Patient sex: M
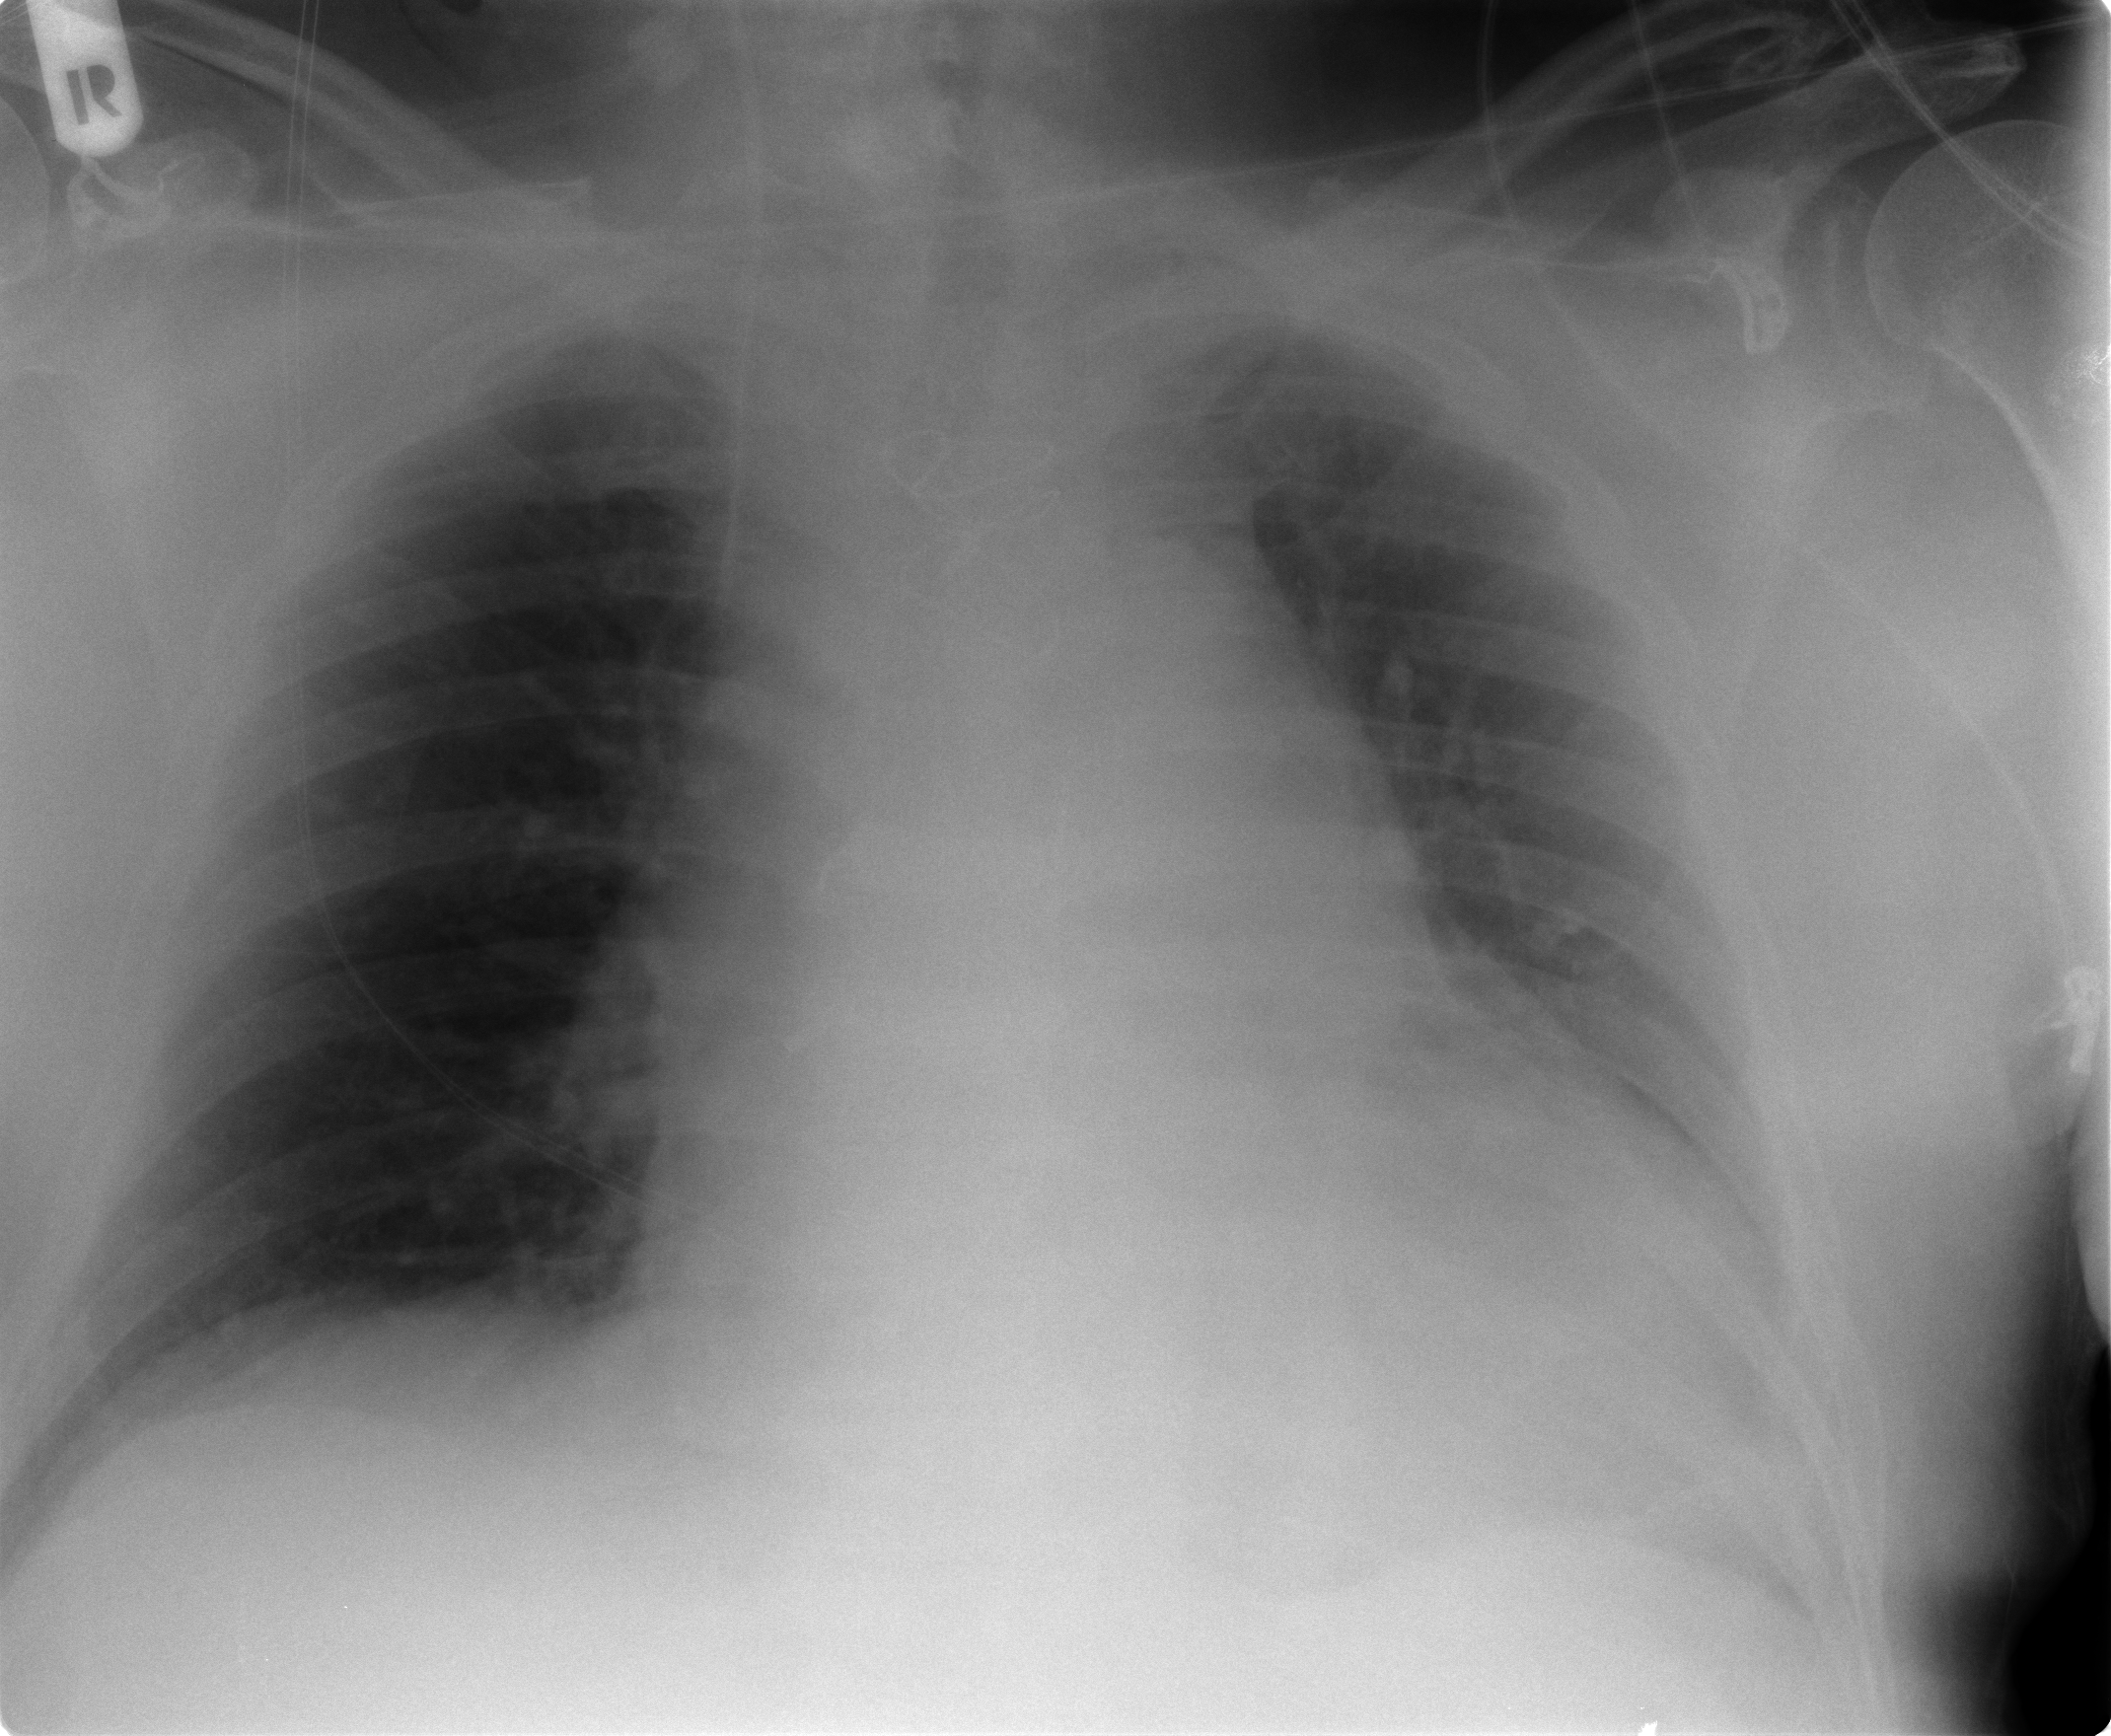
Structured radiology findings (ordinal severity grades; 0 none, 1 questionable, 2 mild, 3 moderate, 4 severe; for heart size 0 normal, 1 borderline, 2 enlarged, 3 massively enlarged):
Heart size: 2
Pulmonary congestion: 2
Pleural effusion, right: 0
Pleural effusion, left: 1
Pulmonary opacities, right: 0
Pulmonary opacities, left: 0
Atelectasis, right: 0
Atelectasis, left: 0